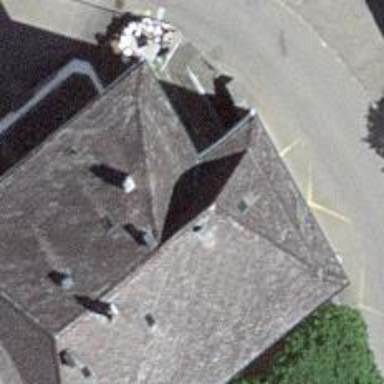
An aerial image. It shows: Building that houses restaurant.